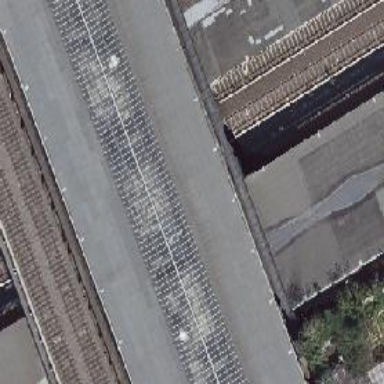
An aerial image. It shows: Bridge for light rail electrified railway.